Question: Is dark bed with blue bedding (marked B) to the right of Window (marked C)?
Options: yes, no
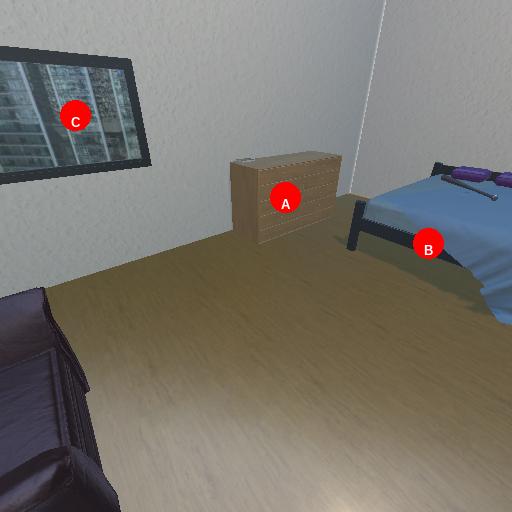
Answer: yes